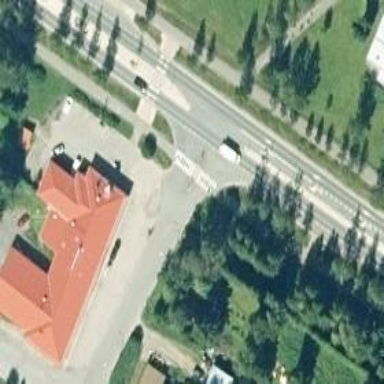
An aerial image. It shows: Asphalt cycleway with zebra crossing for cyclists.